Question: Consider the following plot:
'''
x <- seq(from = 1.01, to = 1.05, by = 0.01) ## test
pmt_test = data.frame(Amount = c(paste(0.01, sep = " * "), paste(0.02, "r", sep = " * ")), Start = c(2,4), End = c(4,4))
p = paste("(", pmt_test$Amount, " * (i %in% ", pmt_test$Start, ":", pmt_test$End, "))", collapse = " + ")
res = Reduce(function(r, i) { (r + eval(parse(text = p))) * x[i] }, seq_along(x), init = 100, accumulate = TRUE)[-1]
par(xaxs='i',yaxs='i')
plot(res, type = "l", xaxt = 'n')
x.labels = paste("Year", 0:4, sep=" ")
axis(1, at = 0:4, labels=x.labels)
'''

The plot I obtain start from Year 1 and extends beyond Year 4. The intended graph that I am looking for should rather start at Year 0 and end at Year 4. It seems that the data is shifted and doesn't start at the right point for the x-axis.
Any way to solve that?
Thanks!
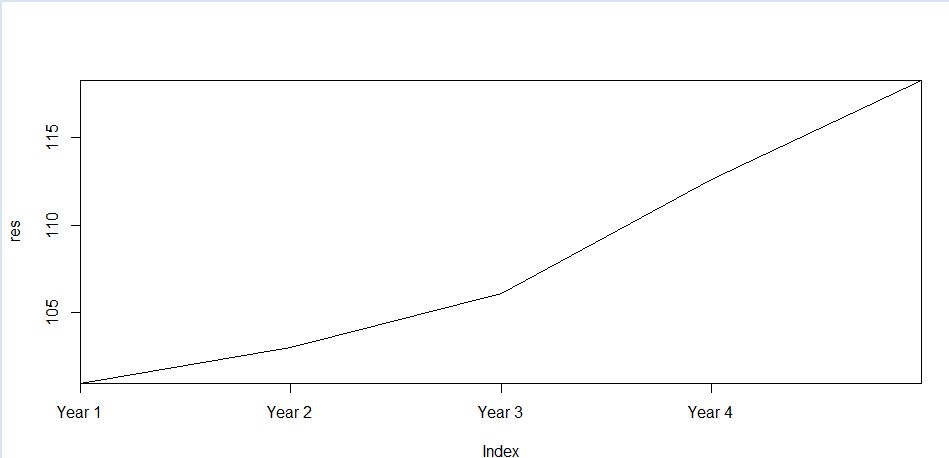
Answer: Change 'at=1:5' in your 'axis' call. Vector indexing in R is 1-based.
'''
axis(1, at = 1:5, labels=x.labels)
'''